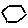
Label: hexagon